Question: Hi I have a core plot graphic. By default it looks fine, but if I resize it, lables on x axis are overlapped.
I have dates on x axis, how can I change days to weeks? please see screenshot.
Is it some event which heppen on resize?

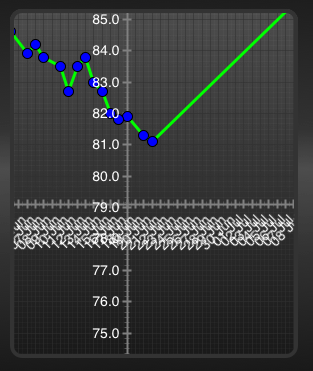
Answer: The default axis labeling policy puts the ticks a constant distance apart. You might try the 'CPTAxisLabelingPolicyAutomatic' labeling policy. This policy will automatically adjust the tick spacing as the plot range changes.